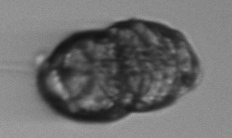
Label: Margalefidinium